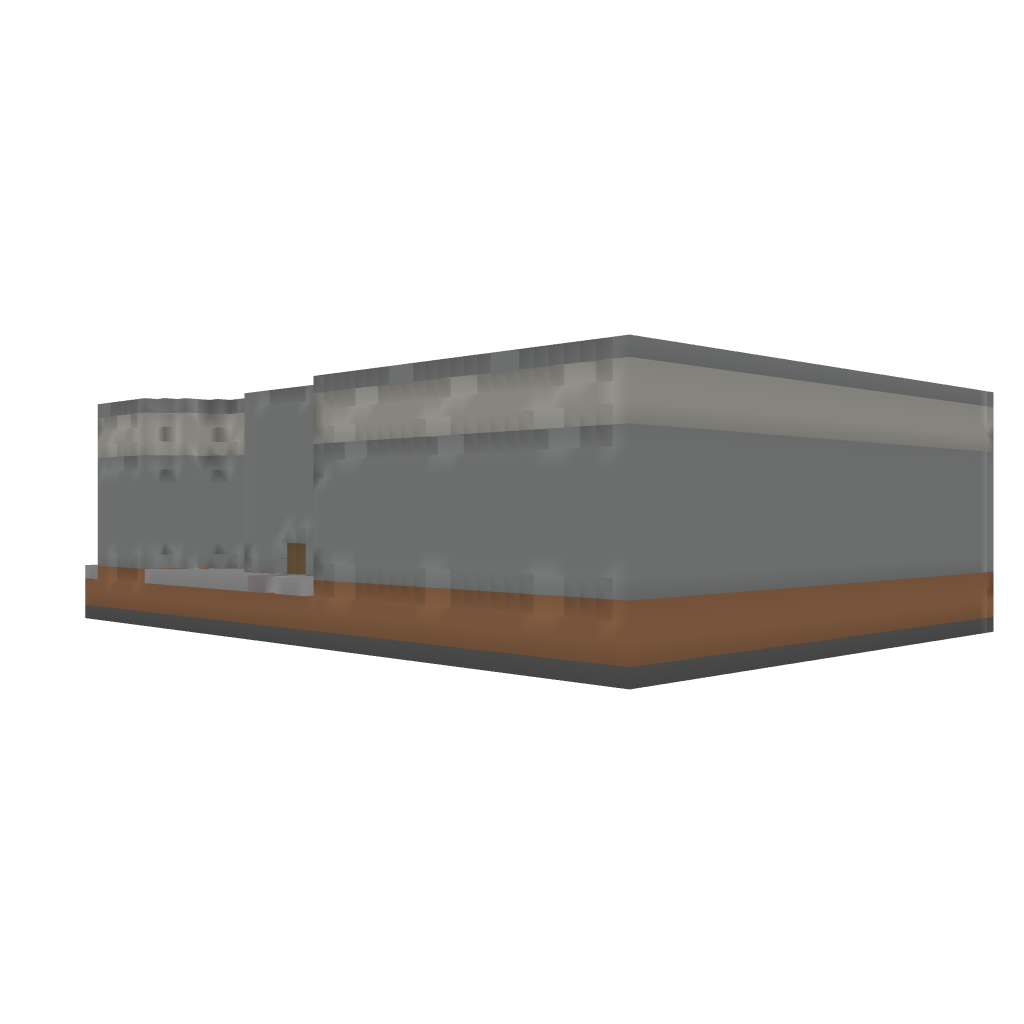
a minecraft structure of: Working Horse Race Stadium